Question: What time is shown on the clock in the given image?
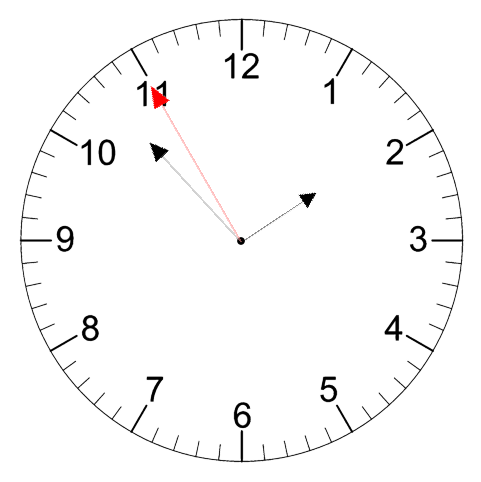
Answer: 01:52:55